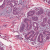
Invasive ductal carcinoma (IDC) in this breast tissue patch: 0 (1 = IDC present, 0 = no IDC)